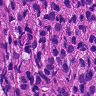
Metastatic tissue present: yes